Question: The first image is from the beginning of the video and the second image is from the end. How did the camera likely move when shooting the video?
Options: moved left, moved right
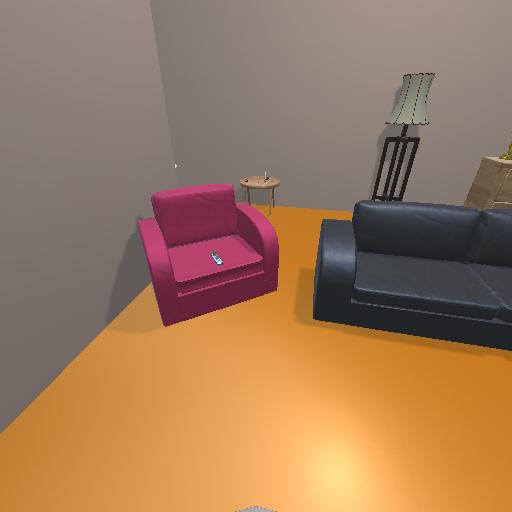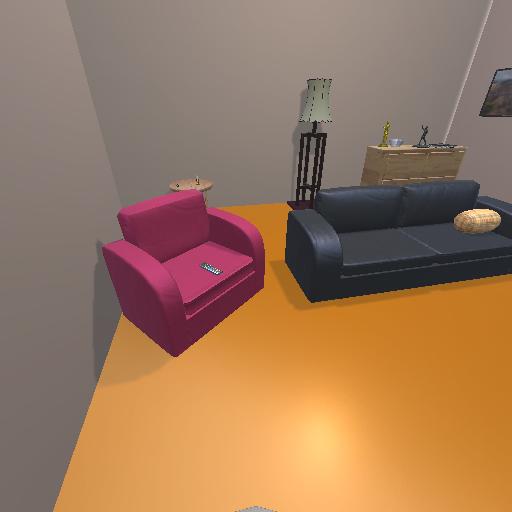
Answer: moved left